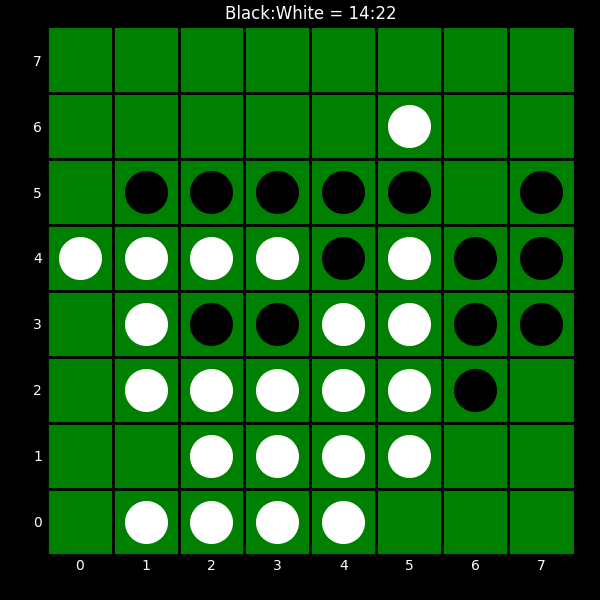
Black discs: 14
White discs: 22